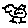
Label: bird